Question: I'm developing a 2D game for Android and i'm using the framework which has been told in the book which named Beginning Android Games by Mario Zechner.So my framework is well designed and using OpenGL 1.1.It's similar to libgdx.
When i put my textures adjacent each other in my 2d surface,there are some spaces size as 1 px.But this problem only occur on my tablet.There aren't a problem like this on my phone.It's like in this picture:

What can be the problem?I can't fix it from one week.
UPDATE:
'''
batcher.beginBatch(Assets.ground);
konum =(int) (dunya.myMan.position.x/500);
for(int i=konum;i<8+konum;i++)
batcher.drawSprite(500*i, 61, 500, 122, Assets.groundRegion);
batcher.endBatch();
'''
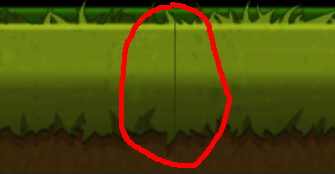
Answer: Likely you're translating your quads by non-integral values, which can cause textures to get sampled off-center, and can cause some artifacts like that.
If you make sure that all your 2d translations line up with screen pixels, I think you won't see the problem anymore.